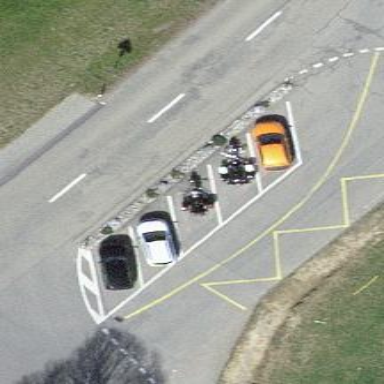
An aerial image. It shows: Parking area with diagonal orientation on asphalt surface.